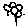
Label: flower